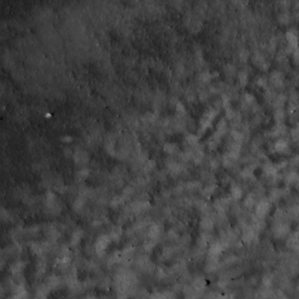
Label: non_frost